Question: When using autocompletion in VSCode in my python project, it works very well except for one class and I cannot figure out why.
The class is coming from a module 'database' which contains 3 classes total: 'DatabaseClient', 'Database', 'Collection'
'DatabaseClient' has a 'get_database()' method which returns a 'Database' object.
'Database' has a 'get_collection()' method which returns a 'Collection' object.
'Collection' has several methods.
The autocompletion works as intended on the 'DatabaseClient' & 'Database' objects, but not at all on the 'Collection' object.
The code below works and give the expected results (line 15 and 20 of the screenshot results match), but not the autocompletion while editing as stated above.
'''
import lib.database as database
print( database.DatabaseClient().get_database('business').get_collection('reviews').find() )
client = database.DatabaseClient()
db = client.get_database(client.list_database_names()[0])
coll = db.get_collection(db.list_collection_names()[0])
print(coll.find())
'''

Tried to reload VSCode, unload and reload the python extensions.
Tried to uninstall and re-install the python extensions.
Tried to change the name of my module.
Tried to change the name of the class.
Tried to change the name of the method of the 'Collection' class.
Tried using single line command line 3 and noticed it worked this way.
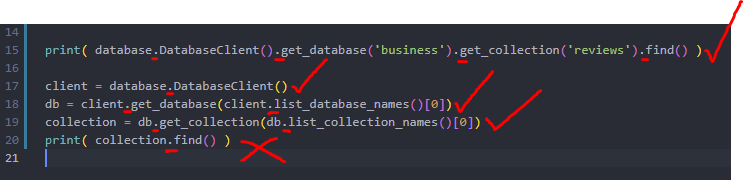
Answer: Found out the solution.
The problem comes from not using typing in the method headers.
Once I added proper typing, the autocompletion worked everywhere as expected.
'''
def get_database(self, database_name: str) -> Database:
'''
'''
def get_collection(self, collection_name: str) -> Collection:
'''